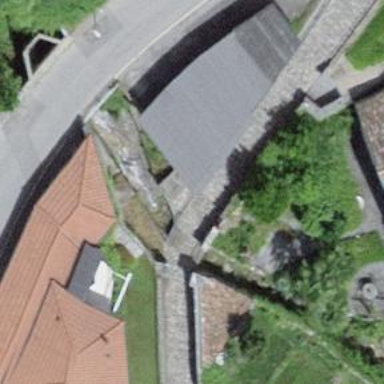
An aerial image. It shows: Bridge with cobblestone steps.